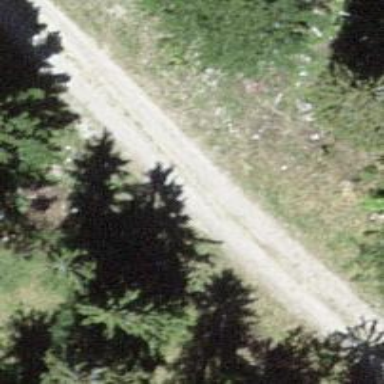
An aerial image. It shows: Gravel track with grade 2 quality.